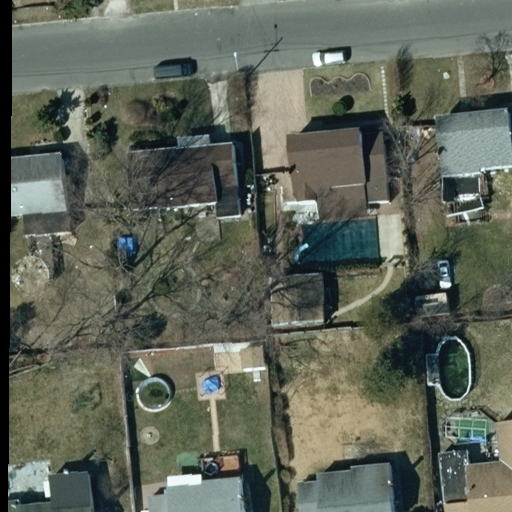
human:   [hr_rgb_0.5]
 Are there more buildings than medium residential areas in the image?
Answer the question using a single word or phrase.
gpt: yes

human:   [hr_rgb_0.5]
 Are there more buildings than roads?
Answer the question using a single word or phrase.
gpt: yes

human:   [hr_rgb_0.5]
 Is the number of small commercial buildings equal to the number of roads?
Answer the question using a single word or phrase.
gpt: no

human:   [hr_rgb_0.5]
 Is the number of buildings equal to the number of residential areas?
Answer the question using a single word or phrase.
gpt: no

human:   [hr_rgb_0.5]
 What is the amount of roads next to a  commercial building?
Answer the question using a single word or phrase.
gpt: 0

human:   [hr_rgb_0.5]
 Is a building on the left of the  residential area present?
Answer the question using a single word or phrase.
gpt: yes

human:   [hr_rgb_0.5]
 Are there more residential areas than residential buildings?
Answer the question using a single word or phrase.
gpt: no

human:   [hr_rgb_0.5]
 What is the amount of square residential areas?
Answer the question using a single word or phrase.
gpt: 0

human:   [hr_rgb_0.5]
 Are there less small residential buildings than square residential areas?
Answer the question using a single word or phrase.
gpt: no

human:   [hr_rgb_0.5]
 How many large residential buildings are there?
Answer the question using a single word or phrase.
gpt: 0

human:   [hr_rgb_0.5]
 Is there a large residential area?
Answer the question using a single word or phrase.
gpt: yes

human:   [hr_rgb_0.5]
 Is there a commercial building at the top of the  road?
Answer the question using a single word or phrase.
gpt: no

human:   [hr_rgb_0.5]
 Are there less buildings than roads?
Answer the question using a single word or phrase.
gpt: no

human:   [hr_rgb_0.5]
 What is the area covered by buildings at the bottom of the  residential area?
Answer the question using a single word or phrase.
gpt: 1663m2

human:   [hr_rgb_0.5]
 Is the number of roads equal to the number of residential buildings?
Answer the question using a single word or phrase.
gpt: no

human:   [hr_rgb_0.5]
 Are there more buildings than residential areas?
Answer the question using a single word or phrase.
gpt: yes

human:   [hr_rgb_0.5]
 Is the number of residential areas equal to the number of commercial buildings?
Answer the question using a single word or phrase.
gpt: no

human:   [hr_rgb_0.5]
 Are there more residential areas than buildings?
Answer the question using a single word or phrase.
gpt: no

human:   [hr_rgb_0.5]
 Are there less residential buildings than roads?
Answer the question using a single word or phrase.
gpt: no

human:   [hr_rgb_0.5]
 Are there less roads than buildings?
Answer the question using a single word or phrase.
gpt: yes

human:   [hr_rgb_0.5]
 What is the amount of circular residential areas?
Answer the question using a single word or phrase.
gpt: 0

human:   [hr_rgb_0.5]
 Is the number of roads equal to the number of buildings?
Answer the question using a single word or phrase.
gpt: no

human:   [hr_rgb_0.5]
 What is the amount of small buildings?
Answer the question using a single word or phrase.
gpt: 1

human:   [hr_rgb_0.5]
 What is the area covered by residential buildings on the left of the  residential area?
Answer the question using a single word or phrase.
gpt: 1663m2

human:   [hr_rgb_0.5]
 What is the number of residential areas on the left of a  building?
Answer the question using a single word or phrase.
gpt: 0

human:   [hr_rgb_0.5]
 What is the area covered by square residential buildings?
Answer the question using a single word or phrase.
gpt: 0m2

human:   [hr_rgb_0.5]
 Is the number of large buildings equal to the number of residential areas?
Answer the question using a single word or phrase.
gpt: no

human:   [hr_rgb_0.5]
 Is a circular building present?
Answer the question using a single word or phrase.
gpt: no

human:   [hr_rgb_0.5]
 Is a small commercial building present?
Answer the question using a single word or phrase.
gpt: no

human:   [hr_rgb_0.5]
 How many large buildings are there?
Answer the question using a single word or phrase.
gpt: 0

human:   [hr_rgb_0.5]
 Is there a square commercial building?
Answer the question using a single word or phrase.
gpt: no

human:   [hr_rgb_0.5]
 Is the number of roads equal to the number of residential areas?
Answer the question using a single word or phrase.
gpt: yes

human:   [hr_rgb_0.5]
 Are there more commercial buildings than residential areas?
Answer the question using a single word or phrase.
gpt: no

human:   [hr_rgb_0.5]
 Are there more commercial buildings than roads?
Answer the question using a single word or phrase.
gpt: no

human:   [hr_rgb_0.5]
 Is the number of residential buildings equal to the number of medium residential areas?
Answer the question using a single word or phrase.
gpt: no

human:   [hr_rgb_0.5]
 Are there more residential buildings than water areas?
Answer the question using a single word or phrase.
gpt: yes